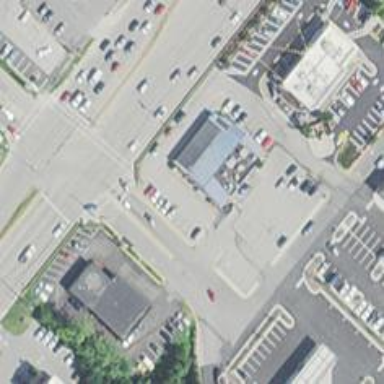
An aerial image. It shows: Retail area.